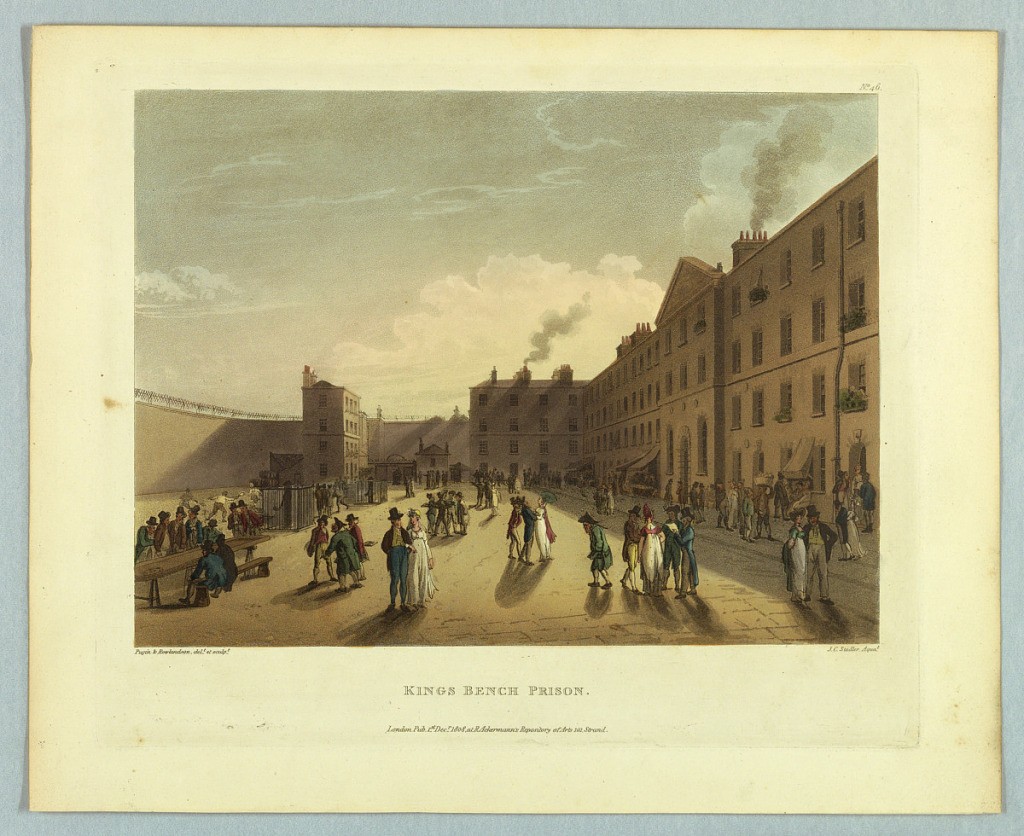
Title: Kings Bench Prison, from "Ackermann's Repository"
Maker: Thomas Rowlandson, British, 1756–1827
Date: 1808
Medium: Aquatint, brush and watercolor on paper
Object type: Print
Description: Walled yard, running its length. Outer wall to the left; dormitories to the right. Men and women walk in the evening light. Title, artists', and publisher's names below.